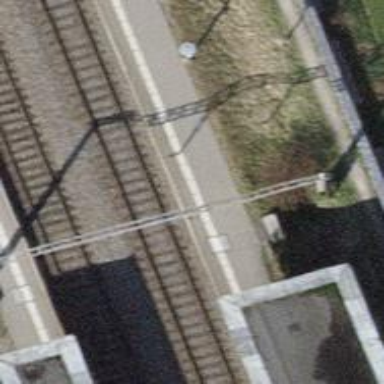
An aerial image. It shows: Railway stop with public transport stop position.